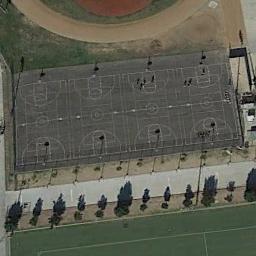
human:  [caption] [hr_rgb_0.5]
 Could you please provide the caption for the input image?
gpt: Four basketball courts on the lawn and some sport areas beside .

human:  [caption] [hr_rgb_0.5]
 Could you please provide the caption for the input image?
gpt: The road next to the basketball court is lined with trees .

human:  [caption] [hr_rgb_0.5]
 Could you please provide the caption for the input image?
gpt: The basketball courts are neatly arrayed beside the road,Adjacent to the lawn .

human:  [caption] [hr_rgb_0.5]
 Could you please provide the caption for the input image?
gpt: There are many basketball courts on the open place next to a playground .

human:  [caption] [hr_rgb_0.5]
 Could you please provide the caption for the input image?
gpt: A row of trees is beside the four basketball courts .